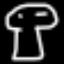
Label: mushroom